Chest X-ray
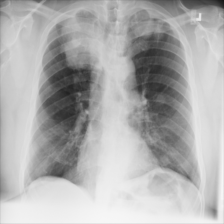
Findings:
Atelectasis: negative
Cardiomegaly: negative
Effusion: negative
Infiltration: negative
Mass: positive
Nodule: negative
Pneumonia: negative
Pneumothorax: negative
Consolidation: negative
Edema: negative
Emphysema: negative
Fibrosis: negative
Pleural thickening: negative
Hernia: negative